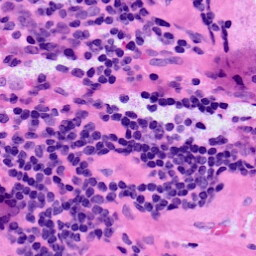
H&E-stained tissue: LymphNode